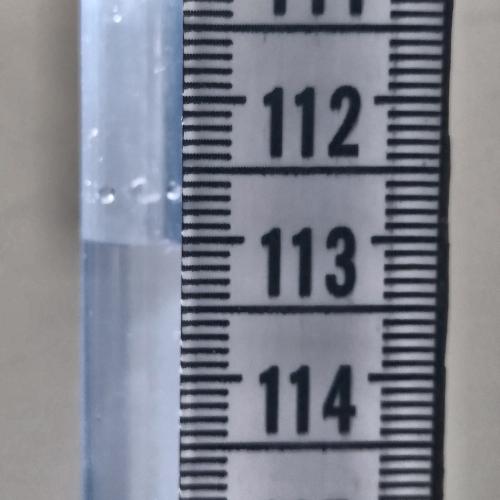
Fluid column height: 113.0 cm